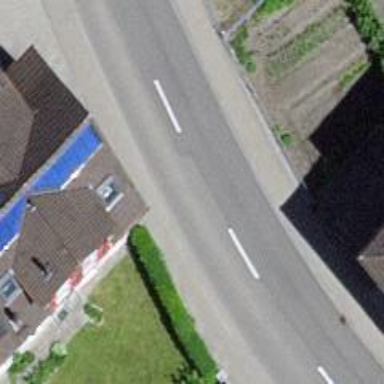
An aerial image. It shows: Tertiary road with asphalt surface and sidewalks on both sides.